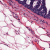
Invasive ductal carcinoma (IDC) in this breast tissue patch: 0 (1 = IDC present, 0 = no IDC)